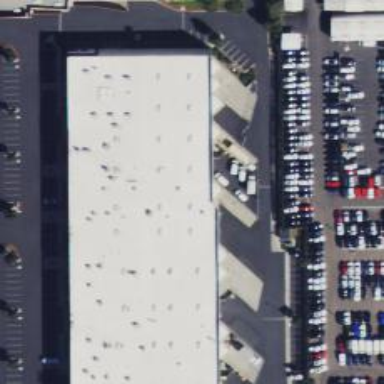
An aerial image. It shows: Industrial retail building.